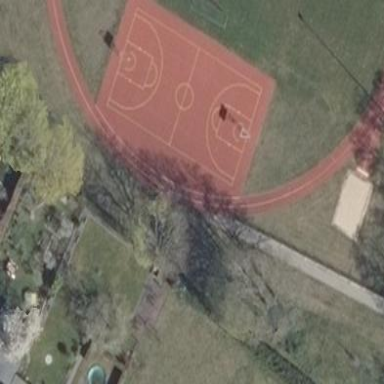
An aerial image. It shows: Basketball court on pitch.